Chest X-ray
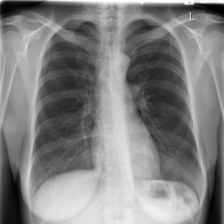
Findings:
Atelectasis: negative
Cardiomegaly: negative
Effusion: negative
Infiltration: negative
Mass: negative
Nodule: negative
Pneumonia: negative
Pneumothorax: negative
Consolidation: negative
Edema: negative
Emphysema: negative
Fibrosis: negative
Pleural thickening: negative
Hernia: negative